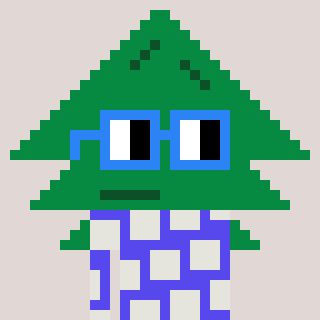
a pixel art character with square blue glasses, a fir-shaped head and a computerblue-colored body on a warm background